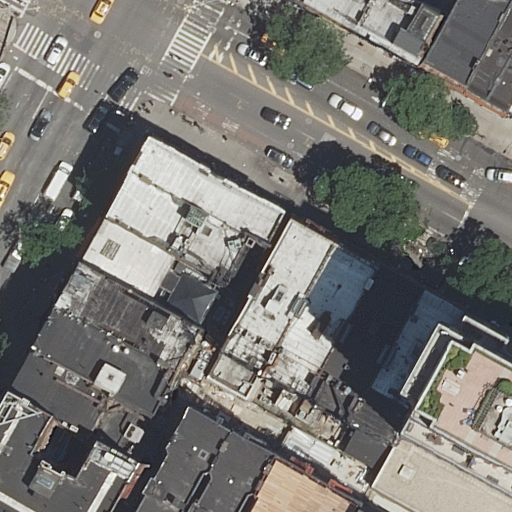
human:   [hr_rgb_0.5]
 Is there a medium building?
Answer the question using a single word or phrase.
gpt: yes

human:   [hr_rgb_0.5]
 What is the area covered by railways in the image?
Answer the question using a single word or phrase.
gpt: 0m2

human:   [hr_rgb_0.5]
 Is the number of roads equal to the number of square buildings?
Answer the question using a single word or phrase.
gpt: no

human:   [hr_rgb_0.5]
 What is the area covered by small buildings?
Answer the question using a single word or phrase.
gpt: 110m2

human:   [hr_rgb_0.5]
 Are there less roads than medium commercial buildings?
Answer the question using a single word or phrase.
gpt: no

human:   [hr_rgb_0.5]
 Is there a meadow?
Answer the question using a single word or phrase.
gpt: no

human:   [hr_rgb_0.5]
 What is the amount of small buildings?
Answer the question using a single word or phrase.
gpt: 6

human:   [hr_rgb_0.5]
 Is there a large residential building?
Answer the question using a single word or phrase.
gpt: yes

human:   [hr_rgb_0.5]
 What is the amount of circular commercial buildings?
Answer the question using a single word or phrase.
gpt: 0

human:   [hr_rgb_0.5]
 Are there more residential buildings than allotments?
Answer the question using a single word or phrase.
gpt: yes

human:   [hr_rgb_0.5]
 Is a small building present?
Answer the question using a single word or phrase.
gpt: yes

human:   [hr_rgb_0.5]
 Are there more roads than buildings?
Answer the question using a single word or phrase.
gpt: no

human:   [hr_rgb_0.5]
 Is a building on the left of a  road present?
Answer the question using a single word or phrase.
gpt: yes

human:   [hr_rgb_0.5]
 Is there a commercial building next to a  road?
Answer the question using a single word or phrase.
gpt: no

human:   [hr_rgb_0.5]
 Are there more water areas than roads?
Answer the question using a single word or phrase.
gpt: no

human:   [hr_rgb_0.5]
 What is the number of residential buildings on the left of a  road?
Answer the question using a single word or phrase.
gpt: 6

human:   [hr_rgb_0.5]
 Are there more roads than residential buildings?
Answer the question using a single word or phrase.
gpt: no

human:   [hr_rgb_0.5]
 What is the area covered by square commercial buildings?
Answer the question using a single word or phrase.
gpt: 0m2

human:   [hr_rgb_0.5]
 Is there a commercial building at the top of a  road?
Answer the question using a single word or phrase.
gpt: no

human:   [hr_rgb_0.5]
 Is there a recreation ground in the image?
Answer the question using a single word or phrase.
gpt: no

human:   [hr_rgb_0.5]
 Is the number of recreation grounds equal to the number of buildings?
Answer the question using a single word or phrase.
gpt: no

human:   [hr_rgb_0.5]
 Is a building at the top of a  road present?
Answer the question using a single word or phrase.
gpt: yes

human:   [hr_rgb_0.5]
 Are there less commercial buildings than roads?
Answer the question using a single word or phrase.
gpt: yes

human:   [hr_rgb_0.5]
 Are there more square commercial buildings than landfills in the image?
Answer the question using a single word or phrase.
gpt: no

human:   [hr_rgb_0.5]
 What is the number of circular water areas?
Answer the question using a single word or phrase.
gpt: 0

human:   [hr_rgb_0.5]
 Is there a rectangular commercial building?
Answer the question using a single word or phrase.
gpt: no

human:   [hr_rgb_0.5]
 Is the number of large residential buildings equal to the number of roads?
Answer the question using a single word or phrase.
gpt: no

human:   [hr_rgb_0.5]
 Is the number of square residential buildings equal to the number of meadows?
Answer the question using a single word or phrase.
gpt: yes

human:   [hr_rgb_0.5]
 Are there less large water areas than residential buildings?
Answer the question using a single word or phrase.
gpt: yes

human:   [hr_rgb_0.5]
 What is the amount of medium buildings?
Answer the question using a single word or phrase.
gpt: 12

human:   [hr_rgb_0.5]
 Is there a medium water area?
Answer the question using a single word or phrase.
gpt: no

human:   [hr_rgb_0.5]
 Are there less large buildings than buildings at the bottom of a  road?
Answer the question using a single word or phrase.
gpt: yes

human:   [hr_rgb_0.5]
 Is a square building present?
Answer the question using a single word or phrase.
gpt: no

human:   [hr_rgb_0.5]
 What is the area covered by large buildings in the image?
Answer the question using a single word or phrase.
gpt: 737m2

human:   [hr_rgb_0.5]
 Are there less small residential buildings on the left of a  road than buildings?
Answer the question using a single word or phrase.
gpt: yes

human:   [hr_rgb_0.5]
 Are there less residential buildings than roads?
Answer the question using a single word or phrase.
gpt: no